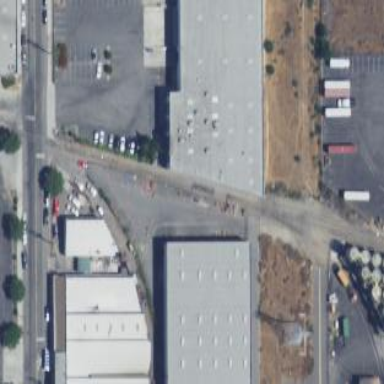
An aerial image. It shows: Warehouse building.